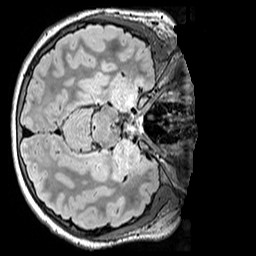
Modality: FLAIR
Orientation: axial
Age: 13
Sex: male
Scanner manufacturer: siemens
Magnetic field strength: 3 T
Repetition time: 5 s
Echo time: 0.388 s